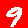
Digit: 9